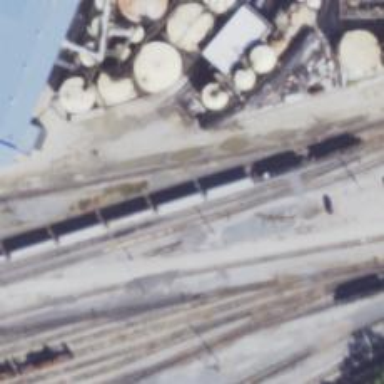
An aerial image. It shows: Railway yard in service.